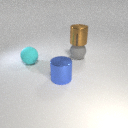
large brown metal cylinder above large gray rubber sphere